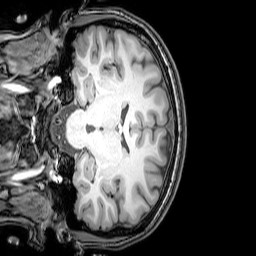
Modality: T1w
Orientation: coronal
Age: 24
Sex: female
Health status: healthy
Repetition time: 0.081 s
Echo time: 0.037 s